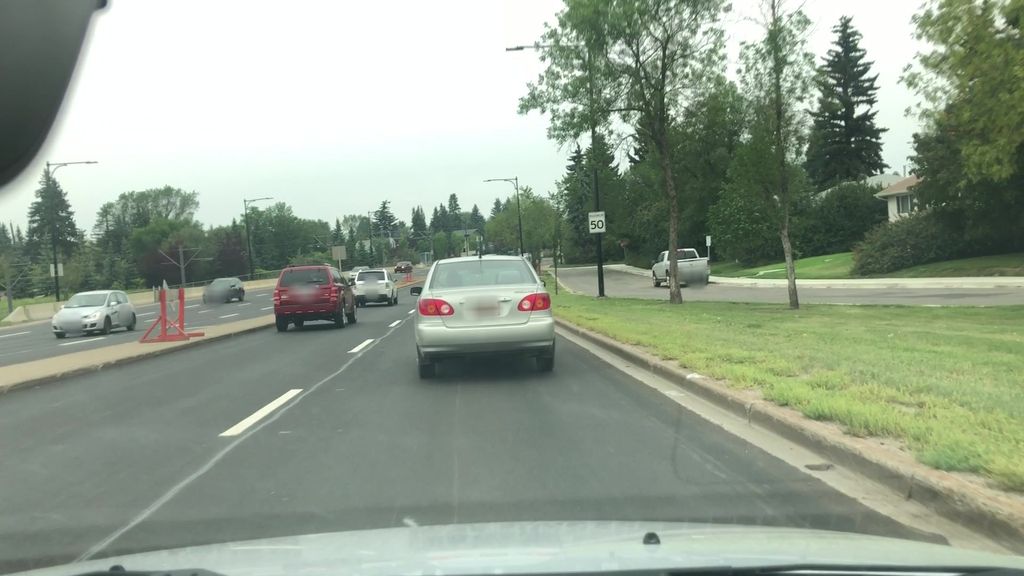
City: edmonton